Question: Hi i am new to prime faces, what i am trying to achieve here is complete modification of the primefaces datatable.
Code:
'''
<p:dataTable id="dataTable" var="c" value="#{databaseSearch.customerList}"
paginator="true" rows="10"
paginatorTemplate="Page {CurrentPageReport} {FirstPageLink} {PreviousPageLink} {PageLinks} {NextPageLink} {LastPageLink} Rows per page {RowsPerPageDropdown}"
rowsPerPageTemplate="5,10,15,30">
'''
CSS Code:
'''
#dataTable th {
background: black;
color: white;
font-family: Verdana, Arial, sans-serif;
font-size: small;
}
#dataTable td {
background: maroon;
color: white;
font-family: Verdana, Arial, sans-serif;
font-size: small;
}
'''
I am able to change the color if the header and the rows but the options of paginatorTemplate such as {PageLinks} are still grey buttons

I want to change that grey color, Any suggestions ?
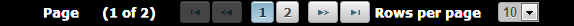
Answer: You try the following code:
'''
<style type="text/css">
.ui-paginator-page{
background-color:gray !important;
}
.ui-paginator{ // for navigation bar
background-color:gray !important;
}
</style>
'''
You can use 'Inspect element' of browser to get component's css and element's css and then override them to get what you want.